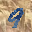
Label: 9